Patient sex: M
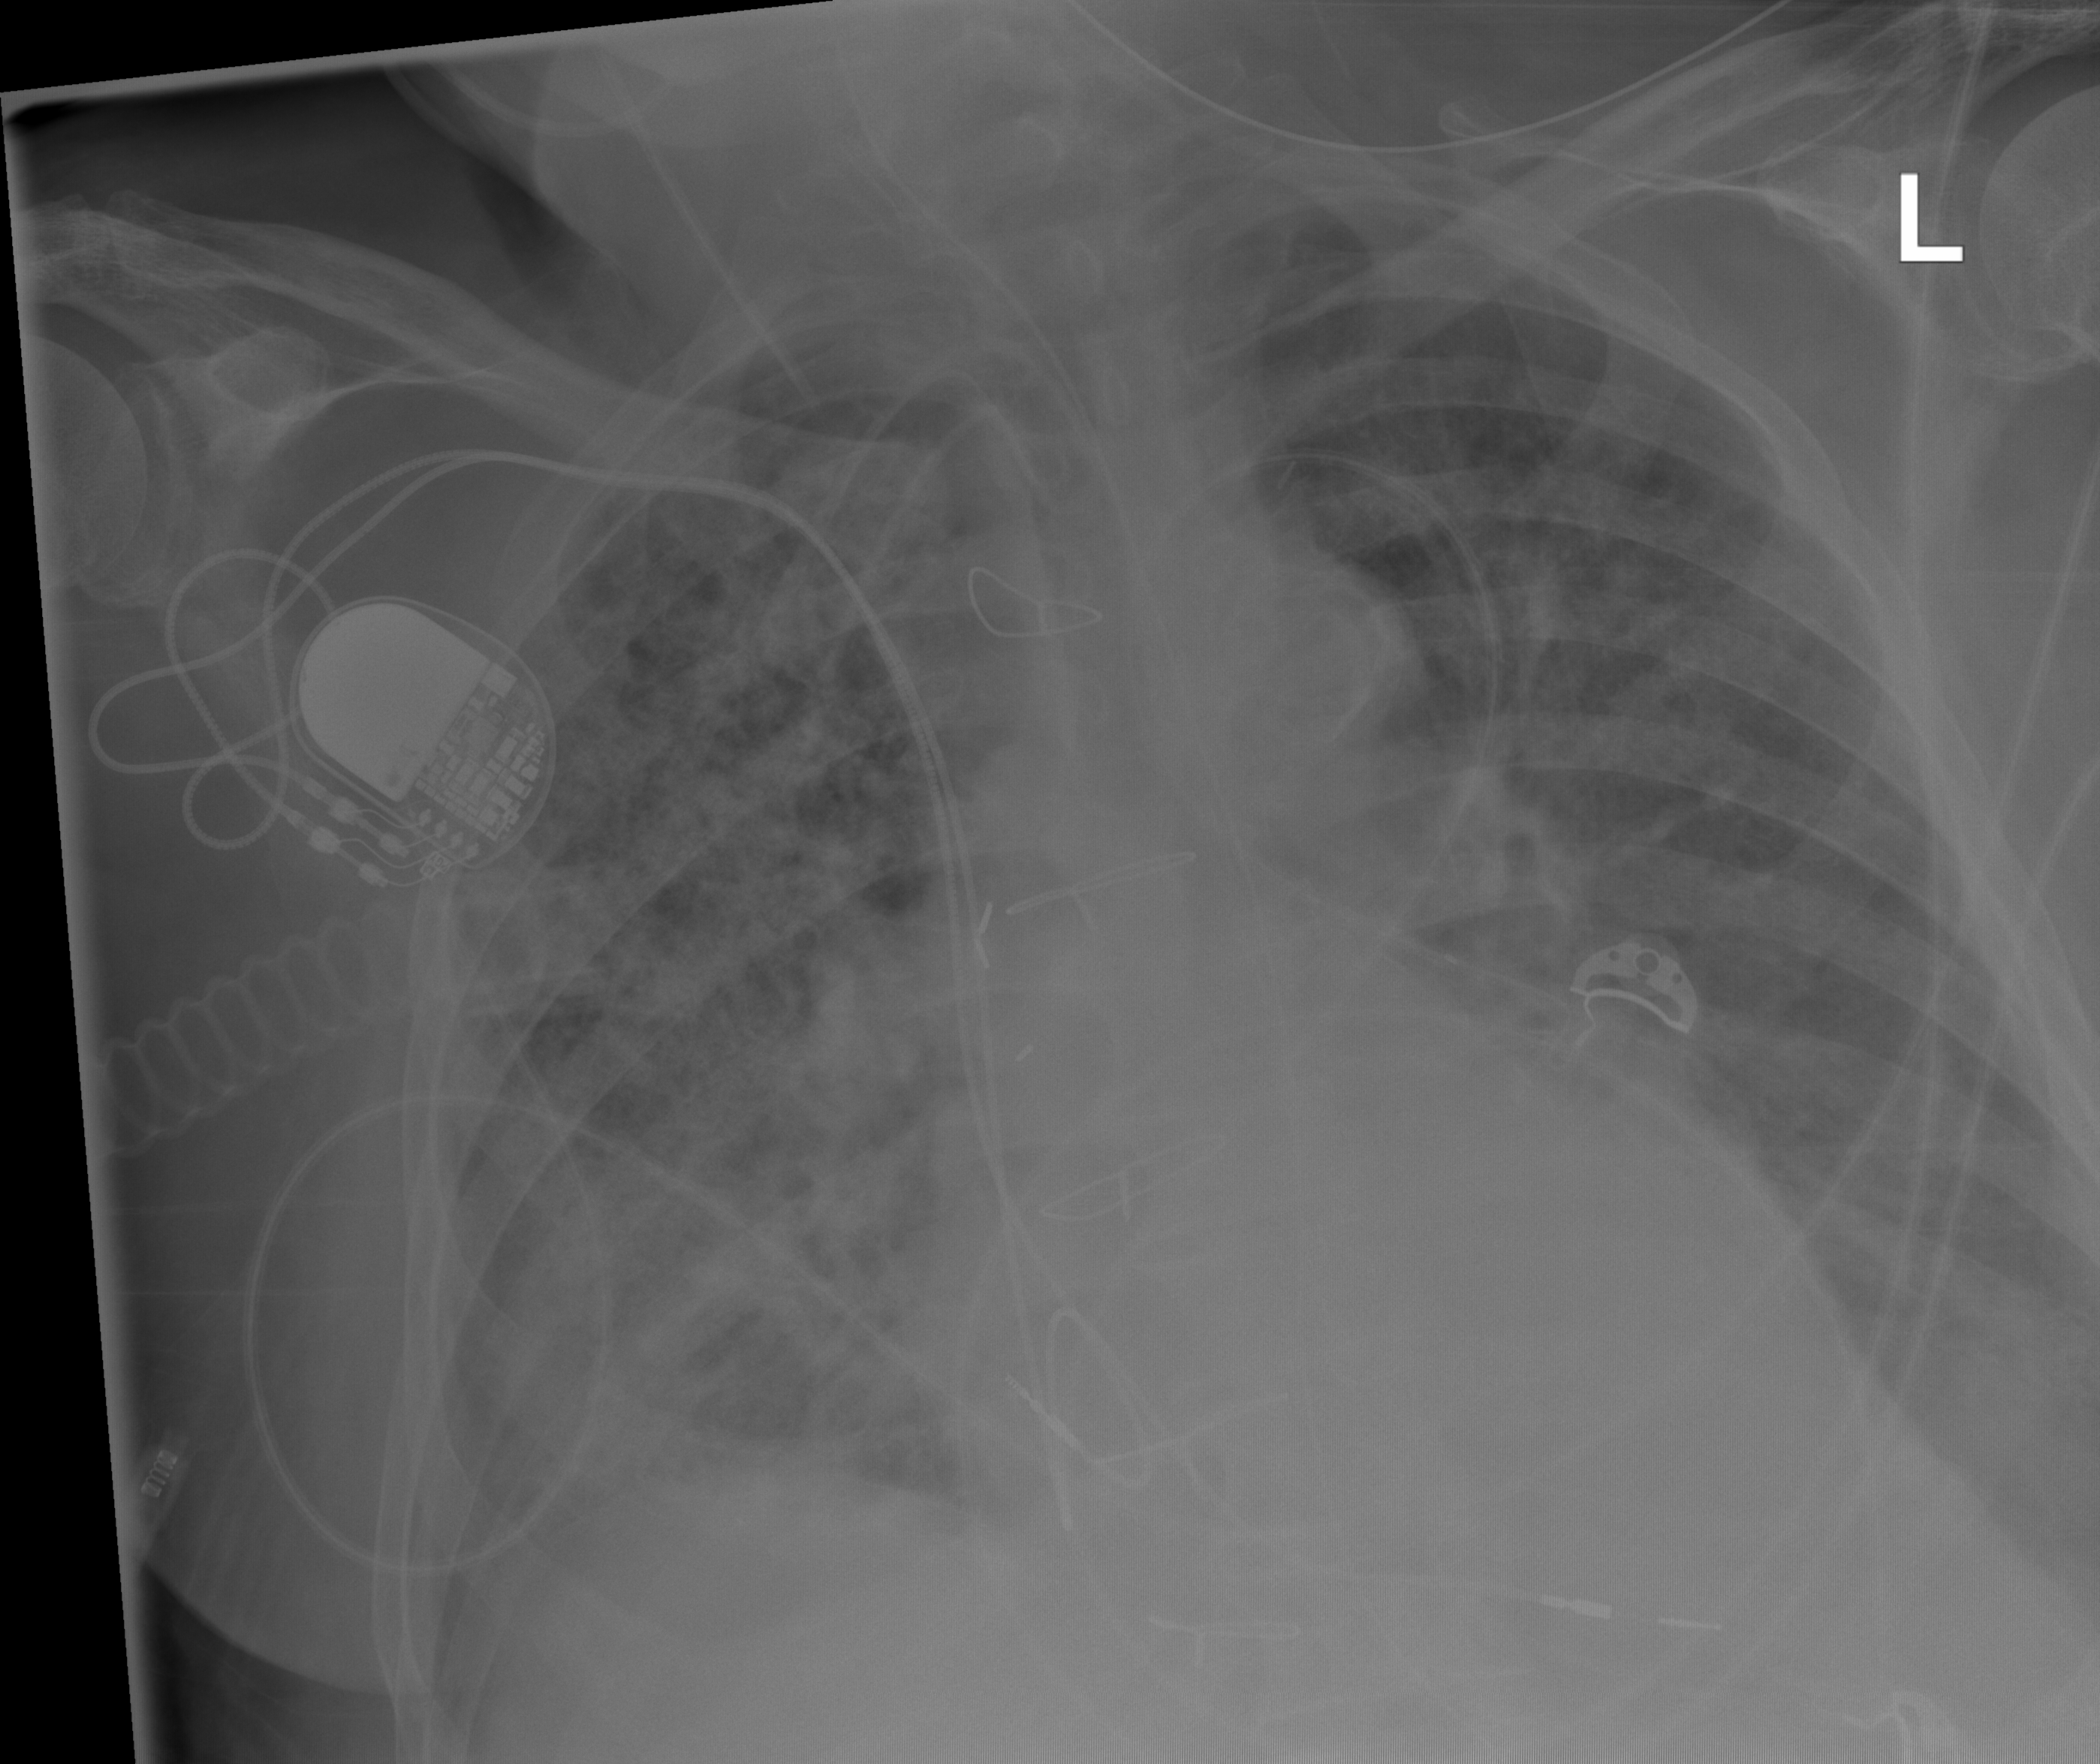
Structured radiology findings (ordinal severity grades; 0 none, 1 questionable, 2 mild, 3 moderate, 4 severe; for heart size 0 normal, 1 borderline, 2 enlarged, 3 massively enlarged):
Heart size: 2
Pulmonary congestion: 0
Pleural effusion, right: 1
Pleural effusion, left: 0
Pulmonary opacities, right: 3
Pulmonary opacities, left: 0
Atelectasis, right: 1
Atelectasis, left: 0